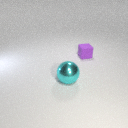
large cyan metal sphere in front of small purple rubber cube